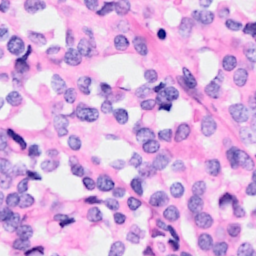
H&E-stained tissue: Breast